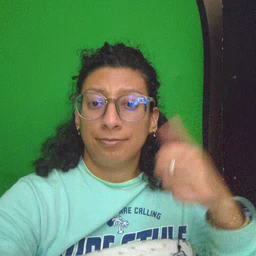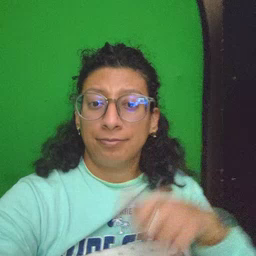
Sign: up